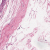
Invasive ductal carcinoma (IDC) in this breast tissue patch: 0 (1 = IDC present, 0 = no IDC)